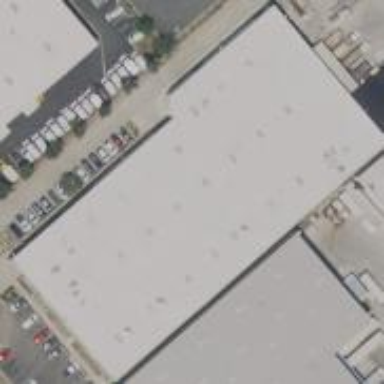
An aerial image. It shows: Warehouse building.